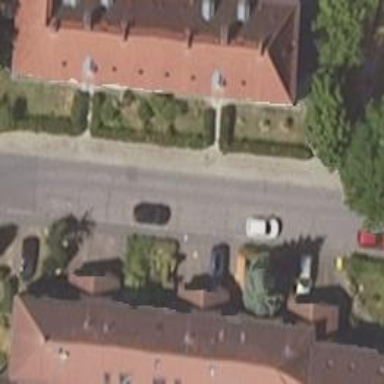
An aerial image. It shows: Residential road with asphalt surface. There are sidewalks on both sides. There is parallel on-street parking available on both sides of the road.